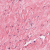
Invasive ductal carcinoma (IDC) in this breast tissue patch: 0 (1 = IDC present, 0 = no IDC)